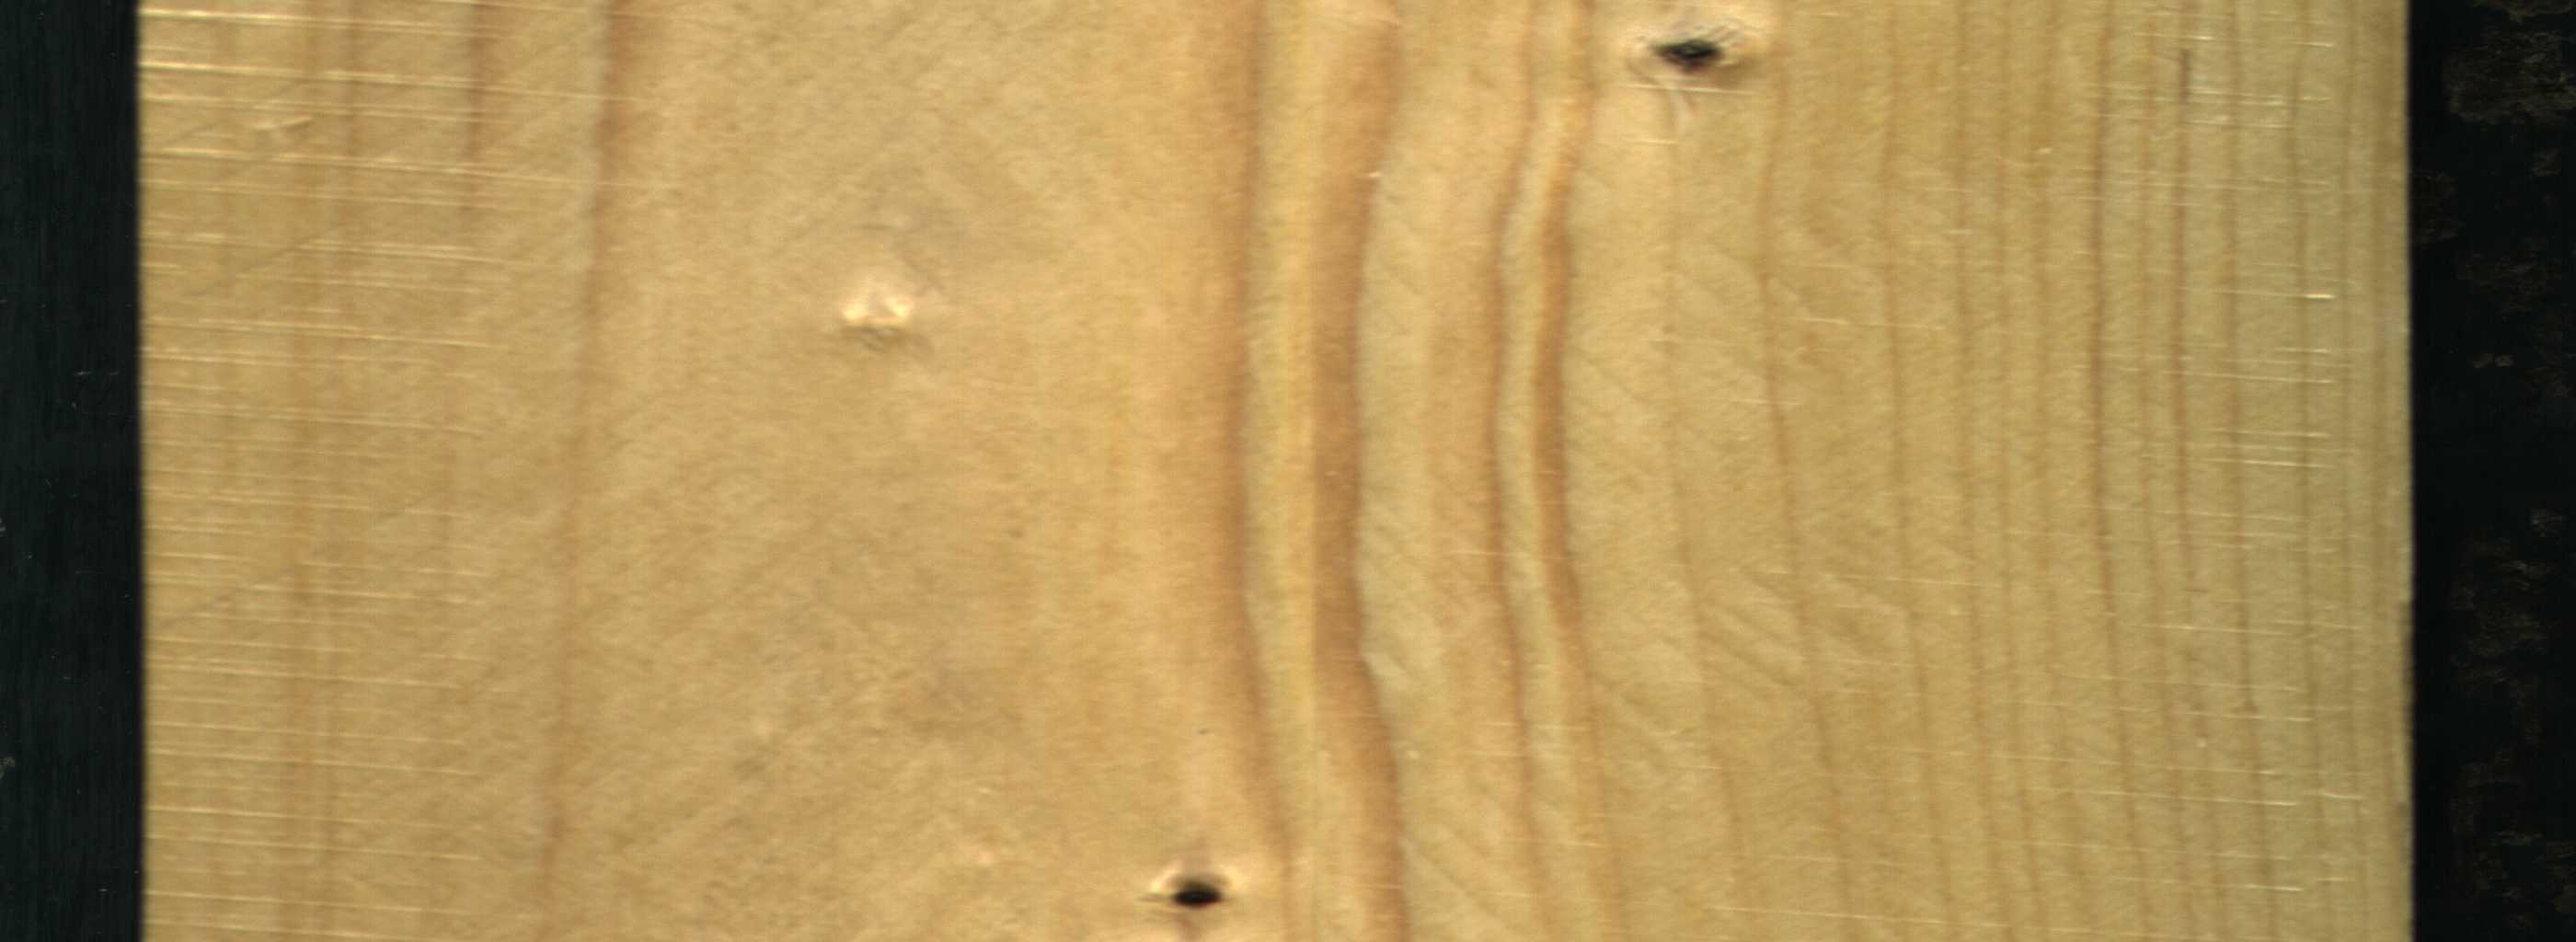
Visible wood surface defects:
Dead_Knot
Dead_Knot